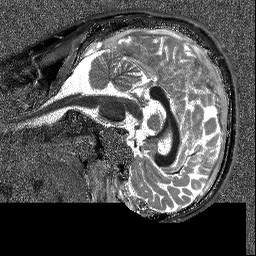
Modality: T1map
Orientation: sagittal
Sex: male